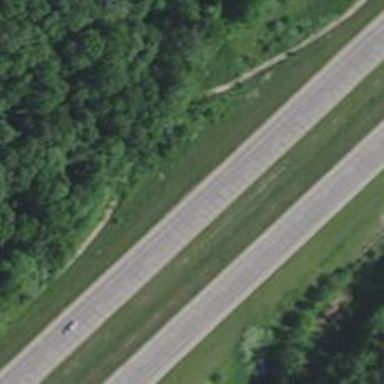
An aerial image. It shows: Trunk highway with expressway features.